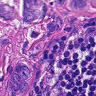
Metastatic tissue present: yes